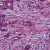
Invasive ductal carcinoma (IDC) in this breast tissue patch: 1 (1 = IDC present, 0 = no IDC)